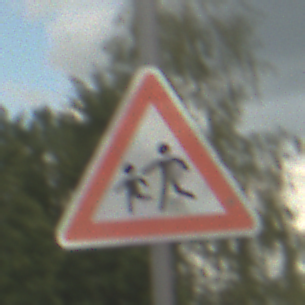
Verkehrszeichen: KinderRechts
Umgebung: Outdoor, Suburban
Tageszeit: MorningAfternoon
Wetter: PartlyCloudy
Licht: Natural
Jahreszeit: NotSpecified
Kontrast: LowContrast